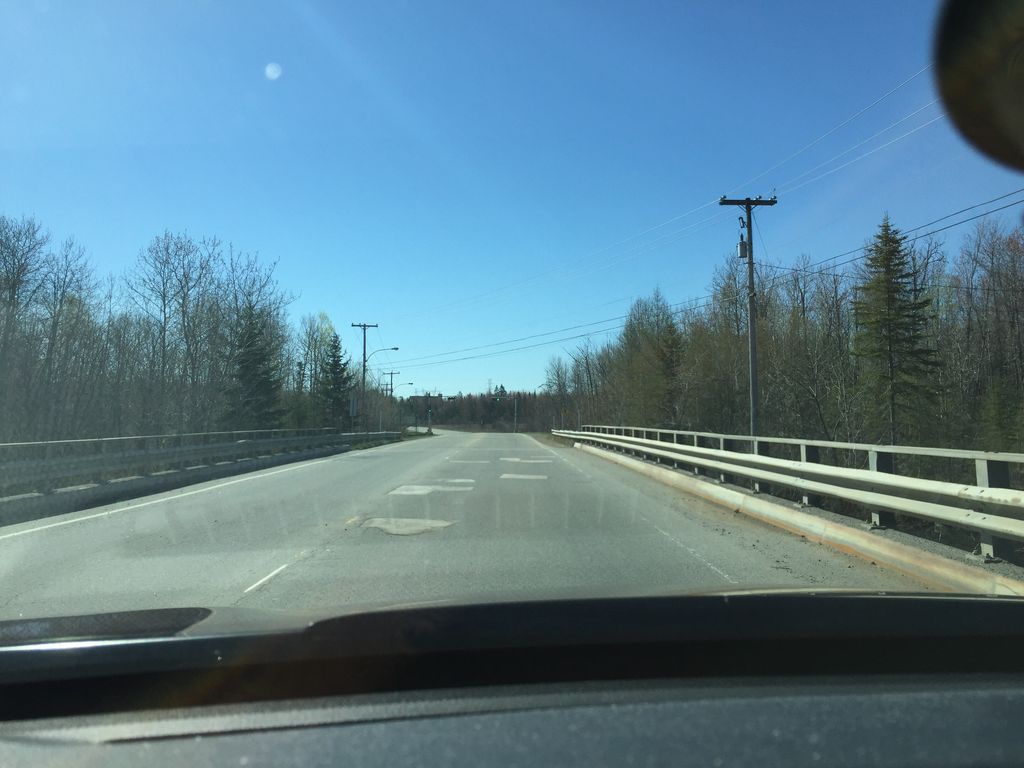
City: quebec_city